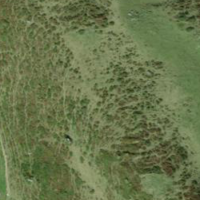
EUNIS habitat code: 23
Species observed at this site:
Rhododendron ferrugineum